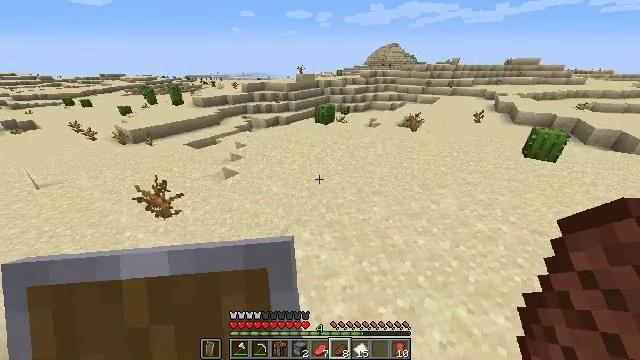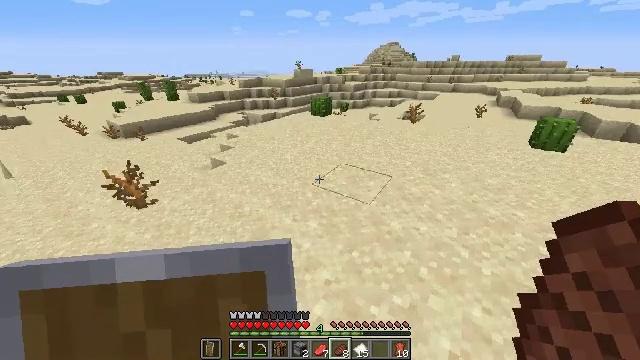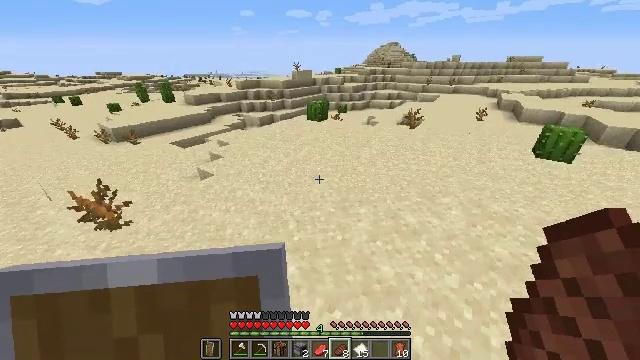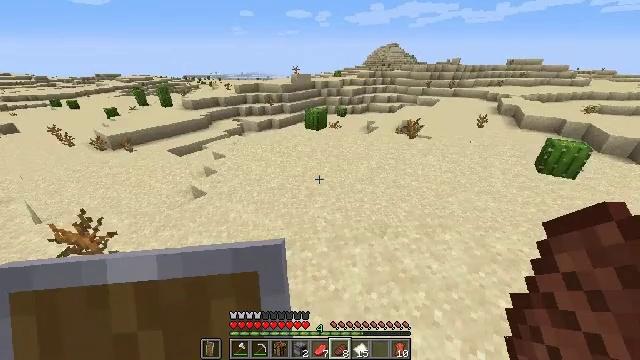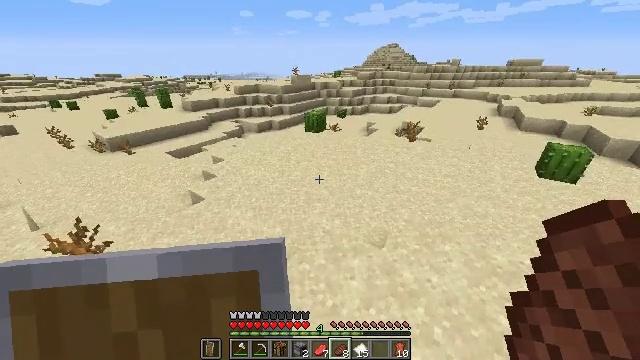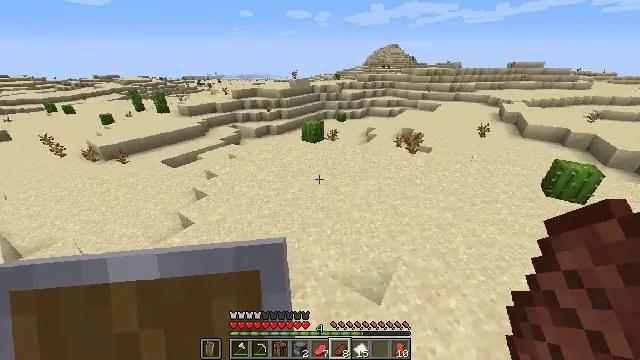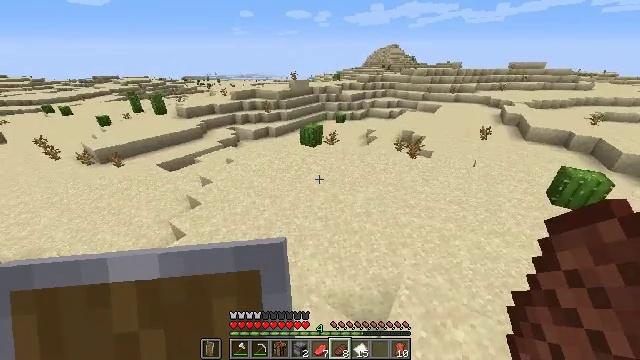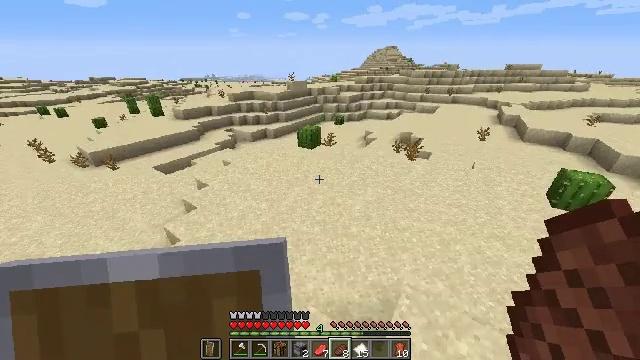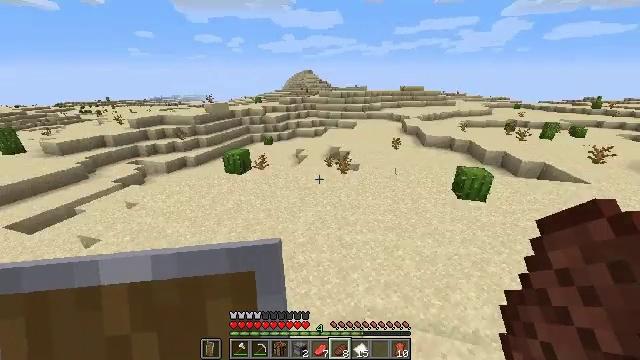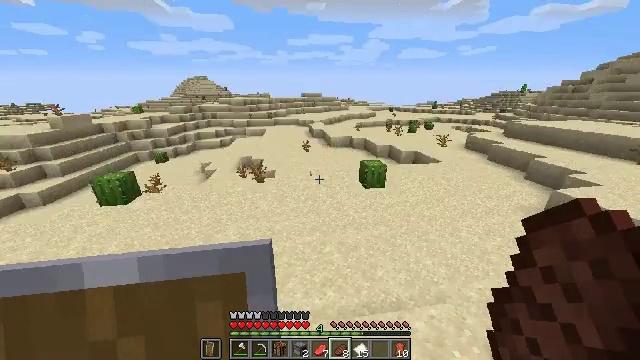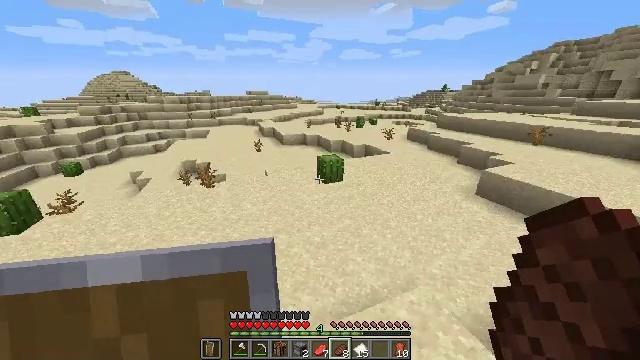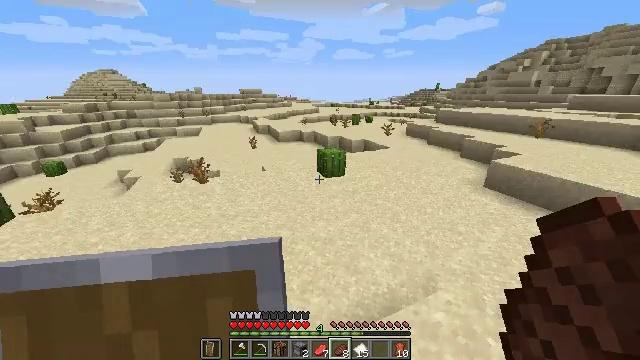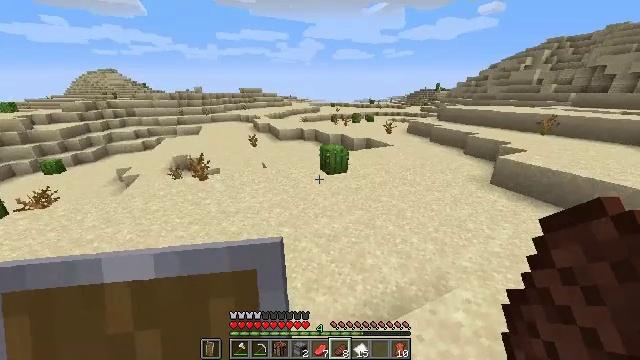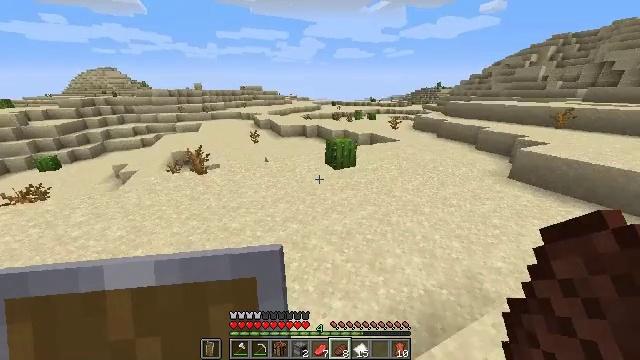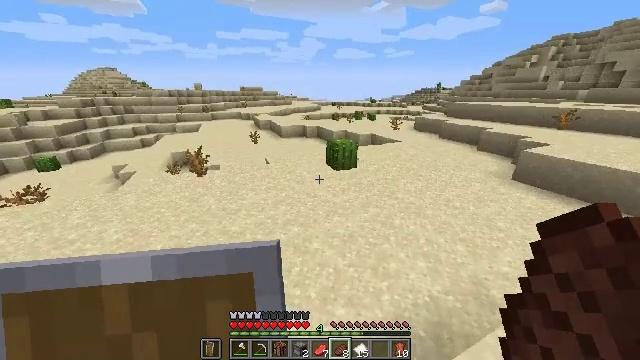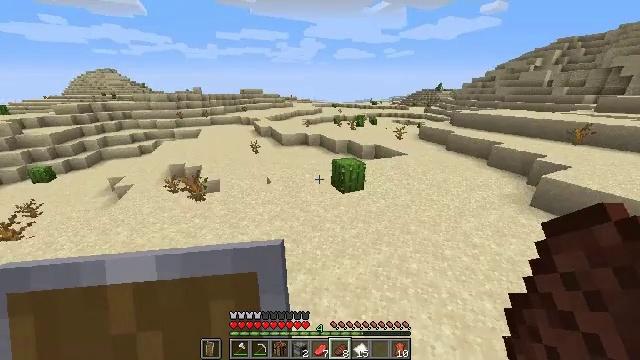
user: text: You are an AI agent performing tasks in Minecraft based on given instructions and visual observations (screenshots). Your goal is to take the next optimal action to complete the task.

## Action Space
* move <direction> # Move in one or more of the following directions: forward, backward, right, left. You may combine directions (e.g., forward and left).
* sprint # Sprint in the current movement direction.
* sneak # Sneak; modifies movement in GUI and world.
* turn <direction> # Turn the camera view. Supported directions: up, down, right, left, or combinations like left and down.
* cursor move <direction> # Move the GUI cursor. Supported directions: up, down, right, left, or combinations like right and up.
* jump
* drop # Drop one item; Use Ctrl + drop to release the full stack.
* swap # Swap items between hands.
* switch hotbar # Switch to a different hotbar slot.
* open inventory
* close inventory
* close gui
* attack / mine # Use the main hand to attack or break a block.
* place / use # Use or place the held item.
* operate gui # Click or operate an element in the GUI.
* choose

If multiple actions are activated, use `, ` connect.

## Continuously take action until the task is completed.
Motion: motion action
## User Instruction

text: Break the dead bush for sticks.
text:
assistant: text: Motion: move forward, sprint, jump
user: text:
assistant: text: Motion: move forward, sprint, jump
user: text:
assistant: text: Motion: move forward, sprint, jump
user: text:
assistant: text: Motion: move forward, sprint, jump
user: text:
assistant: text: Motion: move forward, sprint, jump
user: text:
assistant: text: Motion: move forward, sprint, jump
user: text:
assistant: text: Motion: move forward, sprint, jump
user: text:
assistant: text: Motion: move forward, sprint, turn right and up, jump
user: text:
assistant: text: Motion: move forward, sprint, turn right and up, jump
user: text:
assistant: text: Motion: move forward, sprint, turn right, jump
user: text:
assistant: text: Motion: move forward, sprint, turn right, jump
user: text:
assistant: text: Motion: move forward, sprint, jump
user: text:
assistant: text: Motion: move forward, sprint, jump
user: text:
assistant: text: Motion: move forward, sprint, jump
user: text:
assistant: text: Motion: move forward, sprint, jump
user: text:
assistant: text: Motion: move forward, sprint, jump
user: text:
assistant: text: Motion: move forward, sprint, jump
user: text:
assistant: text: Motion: move forward, sprint, jump
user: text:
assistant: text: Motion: move forward, sprint, jump
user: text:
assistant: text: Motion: move forward, sprint, jump
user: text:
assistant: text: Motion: move forward, sprint, jump
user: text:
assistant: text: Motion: move forward, sprint, jump
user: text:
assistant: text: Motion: move forward, sprint, jump
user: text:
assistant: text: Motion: move forward, sprint, jump
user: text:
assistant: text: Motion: move forward, sprint, turn left and down, jump
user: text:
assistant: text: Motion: move forward, sprint, turn left and down, jump
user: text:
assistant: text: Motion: move forward, sprint, turn left, jump
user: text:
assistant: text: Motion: move forward, sprint, turn left, jump
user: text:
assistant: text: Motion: move forward, sprint, turn left, jump
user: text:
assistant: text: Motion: move forward, sprint, turn left, jump